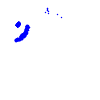
Particle: proton